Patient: sex M, age 42
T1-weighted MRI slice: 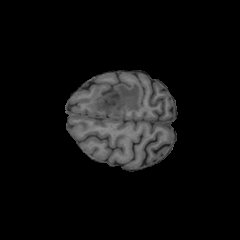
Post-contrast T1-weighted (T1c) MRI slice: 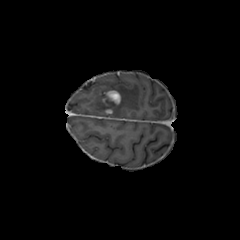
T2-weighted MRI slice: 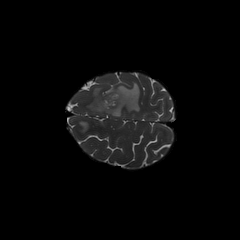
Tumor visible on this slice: yes
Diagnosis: Glioblastoma, IDH-wildtype
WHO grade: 4